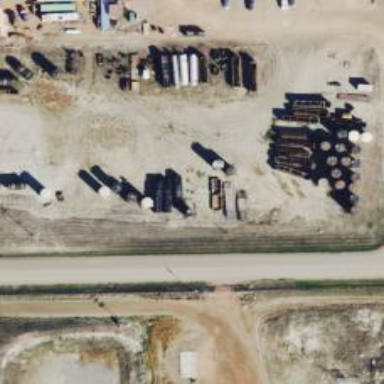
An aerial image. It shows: Storage tank with man-made structure.